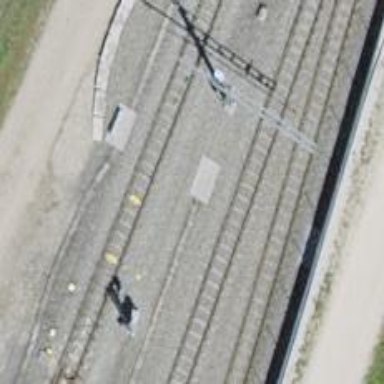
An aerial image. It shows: Narrow-gauge railway siding with 1 track. The track is electrified with contact line.